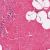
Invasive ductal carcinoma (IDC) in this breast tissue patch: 0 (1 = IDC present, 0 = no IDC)